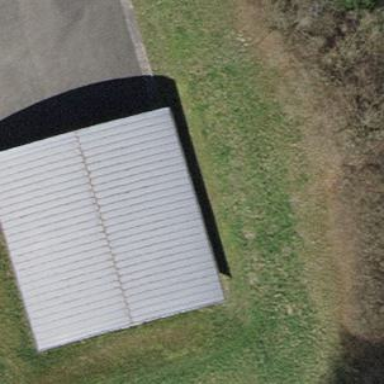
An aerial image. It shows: Garage.